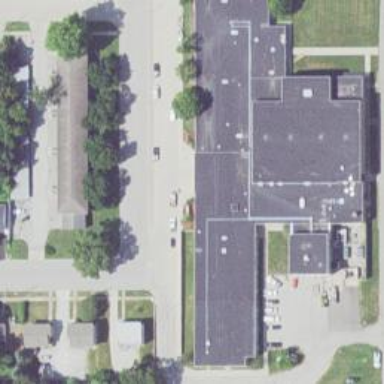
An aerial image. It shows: School building.